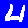
Digit: 4